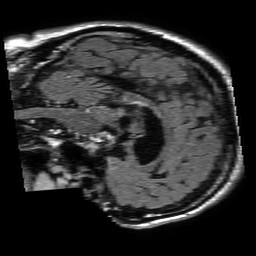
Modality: FLAIR
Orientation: sagittal
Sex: male
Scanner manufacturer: philips
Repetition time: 11 s
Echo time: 0.125 s